Question: I checked my 'httpd.conf' file and nothing found anything, let me know other areas whr i need to look.
Although my other links are working fine like --
'http://localhost/phpmyadmin/' or 'http://localhost/myprojects/'
This is what i have in my httpd.conf file -
'''
DocumentRoot "C:/xampp/htdocs"
#
# Each directory to which Apache has access can be configured with respect
# to which services and features are allowed and/or disabled in that
# directory (and its subdirectories).
#
# First, we configure the "default" to be a very restrictive set of
# features.
#
<Directory />
Options FollowSymLinks
AllowOverride All
Order deny,allow
Deny from all
</Directory>
'''
Lastly-- i googled a lot before asking but unable to find any in my case.
Apache is working --

My hhtpd.conf file --
'''
#
# This is the main Apache HTTP server configuration file. It contains the
# configuration directives that give the server its instructions.
# See <URL:http://httpd.apache.org/docs/2.2> for detailed information.
# In particular, see
# <URL:http://httpd.apache.org/docs/2.2/mod/directives.html>
# for a discussion of each configuration directive.
#
# Do NOT simply read the instructions in here without understanding
# what they do. They're here only as hints or reminders. If you are unsure
# consult the online docs. You have been warned.
#
# Configuration and logfile names: If the filenames you specify for many
# of the server's control files begin with "/" (or "drive:/" for Win32), the
# server will use that explicit path. If the filenames do *not* begin
# with "/", the value of ServerRoot is prepended -- so "logs/foo.log"
# with ServerRoot set to "C:/xampp/apache" will be interpreted by the
# server as "C:/xampp/apache/logs/foo.log".
#
# NOTE: Where filenames are specified, you must use forward slashes
# instead of backslashes (e.g., "c:/apache" instead of "c:pache").
# If a drive letter is omitted, the drive on which httpd.exe is located
# will be used by default. It is recommended that you always supply
# an explicit drive letter in absolute paths to avoid confusion.
#
# ServerRoot: The top of the directory tree under which the server's
# configuration, error, and log files are kept.
#
# Do not add a slash at the end of the directory path. If you point
# ServerRoot at a non-local disk, be sure to point the LockFile directive
# at a local disk. If you wish to share the same ServerRoot for multiple
# httpd daemons, you will need to change at least LockFile and PidFile.
#
ServerRoot "C:/xampp/apache"
#
# Listen: Allows you to bind Apache to specific IP addresses and/or
# ports, instead of the default. See also the <VirtualHost>
# directive.
#
# Change this to Listen on specific IP addresses as shown below to
# prevent Apache from glomming onto all bound IP addresses.
#
#Listen 0.0.0.0:80
#Listen [::]:80
Listen 80
#
# Dynamic Shared Object (DSO) Support
#
# To be able to use the functionality of a module which was built as a DSO you
# have to place corresponding 'LoadModule' lines at this location so the
# directives contained in it are actually available _before_ they are used.
# Statically compiled modules (those listed by 'httpd -l') do not need
# to be loaded here.
#
# Example:
# LoadModule foo_module modules/mod_foo.so
#
LoadModule actions_module modules/mod_actions.so
LoadModule alias_module modules/mod_alias.so
LoadModule asis_module modules/mod_asis.so
LoadModule auth_basic_module modules/mod_auth_basic.so
LoadModule auth_digest_module modules/mod_auth_digest.so
#LoadModule authn_alias_module modules/mod_authn_alias.so
#LoadModule authn_anon_module modules/mod_authn_anon.so
#LoadModule authn_dbd_module modules/mod_authn_dbd.so
#LoadModule authn_dbm_module modules/mod_authn_dbm.so
LoadModule authn_default_module modules/mod_authn_default.so
LoadModule authn_file_module modules/mod_authn_file.so
#LoadModule authnz_ldap_module modules/mod_authnz_ldap.so
#LoadModule authz_dbm_module modules/mod_authz_dbm.so
LoadModule authz_default_module modules/mod_authz_default.so
LoadModule authz_groupfile_module modules/mod_authz_groupfile.so
LoadModule authz_host_module modules/mod_authz_host.so
#LoadModule authz_owner_module modules/mod_authz_owner.so
LoadModule authz_user_module modules/mod_authz_user.so
LoadModule autoindex_module modules/mod_autoindex.so
#LoadModule bucketeer_module modules/mod_bucketeer.so
#LoadModule cache_module modules/mod_cache.so
#LoadModule case_filter_module modules/mod_case_filter.so
#LoadModule case_filter_in_module modules/mod_case_filter_in.so
#LoadModule cern_meta_module modules/mod_cern_meta.so
LoadModule cgi_module modules/mod_cgi.so
#LoadModule charset_lite_module modules/mod_charset_lite.so
#LoadModule dav_module modules/mod_dav.so
#LoadModule dav_fs_module modules/mod_dav_fs.so
LoadModule dav_lock_module modules/mod_dav_lock.so
#LoadModule dbd_module modules/mod_dbd.so
#LoadModule deflate_module modules/mod_deflate.so
LoadModule dir_module modules/mod_dir.so
#LoadModule disk_cache_module modules/mod_disk_cache.so
#LoadModule dumpio_module modules/mod_dumpio.so
#LoadModule echo_module modules/mod_echo.so
LoadModule env_module modules/mod_env.so
#LoadModule example_module modules/mod_example.so
#LoadModule expires_module modules/mod_expires.so
#LoadModule ext_filter_module modules/mod_ext_filter.so
#LoadModule file_cache_module modules/mod_file_cache.so
#LoadModule filter_module modules/mod_filter.so
LoadModule headers_module modules/mod_headers.so
#LoadModule ident_module modules/mod_ident.so
#LoadModule imagemap_module modules/mod_imagemap.so
LoadModule include_module modules/mod_include.so
LoadModule info_module modules/mod_info.so
LoadModule isapi_module modules/mod_isapi.so
#LoadModule ldap_module modules/mod_ldap.so
#LoadModule logio_module modules/mod_logio.so
LoadModule log_config_module modules/mod_log_config.so
#LoadModule log_forensic_module modules/mod_log_forensic.so
#LoadModule mem_cache_module modules/mod_mem_cache.so
LoadModule mime_module modules/mod_mime.so
#LoadModule mime_magic_module modules/mod_mime_magic.so
LoadModule negotiation_module modules/mod_negotiation.so
LoadModule proxy_module modules/mod_proxy.so
LoadModule proxy_ajp_module modules/mod_proxy_ajp.so
#LoadModule proxy_balancer_module modules/mod_proxy_balancer.so
#LoadModule proxy_connect_module modules/mod_proxy_connect.so
#LoadModule proxy_ftp_module modules/mod_proxy_ftp.so
#LoadModule proxy_http_module modules/mod_proxy_http.so
LoadModule rewrite_module modules/mod_rewrite.so
LoadModule setenvif_module modules/mod_setenvif.so
#LoadModule speling_module modules/mod_speling.so
LoadModule ssl_module modules/mod_ssl.so
LoadModule status_module modules/mod_status.so
#LoadModule substitute_module modules/mod_substitute.so
#LoadModule unique_id_module modules/mod_unique_id.so
#LoadModule userdir_module modules/mod_userdir.so
#LoadModule usertrack_module modules/mod_usertrack.so
#LoadModule version_module modules/mod_version.so
#LoadModule vhost_alias_module modules/mod_vhost_alias.so
<IfModule !mpm_netware_module>
<IfModule !mpm_winnt_module>
#
# If you wish httpd to run as a different user or group, you must run
# httpd as root initially and it will switch.
#
# User/Group: The name (or #number) of the user/group to run httpd as.
# It is usually good practice to create a dedicated user and group for
# running httpd, as with most system services.
#
User daemon
Group daemon
</IfModule>
</IfModule>
# 'Main' server configuration
#
# The directives in this section set up the values used by the 'main'
# server, which responds to any requests that aren't handled by a
# <VirtualHost> definition. These values also provide defaults for
# any <VirtualHost> containers you may define later in the file.
#
# All of these directives may appear inside <VirtualHost> containers,
# in which case these default settings will be overridden for the
# virtual host being defined.
#
#
# ServerAdmin: Your address, where problems with the server should be
# e-mailed. This address appears on some server-generated pages, such
# as error documents. e.g. admin@your-domain.com
#
ServerAdmin postmaster@localhost
#
# ServerName gives the name and port that the server uses to identify itself.
# This can often be determined automatically, but we recommend you specify
# it explicitly to prevent problems during startup.
#
# If your host doesn't have a registered DNS name, enter its IP address here.
#
ServerName localhost:80
#
# DocumentRoot: The directory out of which you will serve your
# documents. By default, all requests are taken from this directory, but
# symbolic links and aliases may be used to point to other locations.
#
DocumentRoot "C:/xampp/htdocs"
#
# Each directory to which Apache has access can be configured with respect
# to which services and features are allowed and/or disabled in that
# directory (and its subdirectories).
#
# First, we configure the "default" to be a very restrictive set of
# features.
#
<Directory />
Options FollowSymLinks
AllowOverride All
Order deny,allow
Deny from all
</Directory>
#
# Note that from this point forward you must specifically allow
# particular features to be enabled - so if something's not working as
# you might expect, make sure that you have specifically enabled it
# below.
#
#
# This should be changed to whatever you set DocumentRoot to.
#
<Directory "C:/xampp/htdocs">
#
# Possible values for the Options directive are "None", "All",
# or any combination of:
# Indexes Includes FollowSymLinks SymLinksifOwnerMatch ExecCGI MultiViews
#
# Note that "MultiViews" must be named *explicitly* --- "Options All"
# doesn't give it to you.
#
# The Options directive is both complicated and important. Please see
# http://httpd.apache.org/docs/2.2/mod/core.html#options
# for more information.
#
Options Indexes FollowSymLinks Includes ExecCGI
#
# AllowOverride controls what directives may be placed in .htaccess files.
# It can be "All", "None", or any combination of the keywords:
# Options FileInfo AuthConfig Limit
#
AllowOverride All
#
# Controls who can get stuff from this server.
#
Order allow,deny
Allow from all
</Directory>
#
# DirectoryIndex: sets the file that Apache will serve if a directory
# is requested.
#
<IfModule dir_module>
DirectoryIndex index.php index.pl index.cgi index.asp index.shtml index.html index.htm default.php default.pl default.cgi default.asp default.shtml default.html default.htm home.php home.pl home.cgi home.asp home.shtml home.html home.htm
</IfModule>
#
# The following lines prevent .htaccess and .htpasswd files from being
# viewed by Web clients.
#
<FilesMatch "^\.ht">
Order allow,deny
Deny from all
Satisfy All
</FilesMatch>
#
# ErrorLog: The location of the error log file.
# If you do not specify an ErrorLog directive within a <VirtualHost>
# container, error messages relating to that virtual host will be
# logged here. If you *do* define an error logfile for a <VirtualHost>
# container, that host's errors will be logged there and not here.
#
ErrorLog "logs/error.log"
#ScriptLog "logs/cgi.log"
#
# LogLevel: Control the number of messages logged to the error_log.
# Possible values include: debug, info, notice, warn, error, crit,
# alert, emerg.
#
LogLevel warn
<IfModule log_config_module>
#
# The following directives define some format nicknames for use with
# a CustomLog directive (see below).
#
LogFormat "%h %l %u %t "%r" %>s %b "%{Referer}i" "%{User-Agent}i"" combined
LogFormat "%h %l %u %t "%r" %>s %b" common
<IfModule logio_module>
# You need to enable mod_logio.c to use %I and %O
LogFormat "%h %l %u %t "%r" %>s %b "%{Referer}i" "%{User-Agent}i" %I %O" combinedio
</IfModule>
#
# The location and format of the access logfile (Common Logfile Format).
# If you do not define any access logfiles within a <VirtualHost>
# container, they will be logged here. Contrariwise, if you *do*
# define per-<VirtualHost> access logfiles, transactions will be
# logged therein and *not* in this file.
#
#CustomLog "logs/access.log" common
#
# If you prefer a logfile with access, agent, and referer information
# (Combined Logfile Format) you can use the following directive.
#
CustomLog "logs/access.log" combined
</IfModule>
<IfModule alias_module>
#
# Redirect: Allows you to tell clients about documents that used to
# exist in your server's namespace, but do not anymore. The client
# will make a new request for the document at its new location.
# Example:
# Redirect permanent /foo http://localhost/bar
#
# Alias: Maps web paths into filesystem paths and is used to
# access content that does not live under the DocumentRoot.
# Example:
# Alias /webpath /full/filesystem/path
#
# If you include a trailing / on /webpath then the server will
# require it to be present in the URL. You will also likely
# need to provide a <Directory> section to allow access to
# the filesystem path.
#
# ScriptAlias: This controls which directories contain server scripts.
# ScriptAliases are essentially the same as Aliases, except that
# documents in the target directory are treated as applications and
# run by the server when requested rather than as documents sent to the
# client. The same rules about trailing "/" apply to ScriptAlias
# directives as to Alias.
#
ScriptAlias /cgi-bin/ "C:/xampp/cgi-bin/"
</IfModule>
<IfModule cgid_module>
#
# ScriptSock: On threaded servers, designate the path to the UNIX
# socket used to communicate with the CGI daemon of mod_cgid.
#
#Scriptsock "logs/cgi.sock"
</IfModule>
#
# "C:/xampp/cgi-bin" should be changed to whatever your ScriptAliased
# CGI directory exists, if you have that configured.
#
<Directory "C:/xampp/cgi-bin">
AllowOverride None
Options None
Order allow,deny
Allow from all
</Directory>
#
# DefaultType: the default MIME type the server will use for a document
# if it cannot otherwise determine one, such as from filename extensions.
# If your server contains mostly text or HTML documents, "text/plain" is
# a good value. If most of your content is binary, such as applications
# or images, you may want to use "application/octet-stream" instead to
# keep browsers from trying to display binary files as though they are
# text.
#
DefaultType text/plain
<IfModule mime_module>
#
# TypesConfig points to the file containing the list of mappings from
# filename extension to MIME-type.
#
TypesConfig "conf/mime.types"
#
# AddType allows you to add to or override the MIME configuration
# file specified in TypesConfig for specific file types.
#
#AddType application/x-gzip .tgz
#
# AddEncoding allows you to have certain browsers uncompress
# information on the fly. Note: Not all browsers support this.
#
#AddEncoding x-compress .Z
#AddEncoding x-gzip .gz .tgz
#
# If the AddEncoding directives above are commented-out, then you
# probably should define those extensions to indicate media types:
#
AddType application/x-compress .Z
AddType application/x-gzip .gz .tgz
#
# AddHandler allows you to map certain file extensions to "handlers":
# actions unrelated to filetype. These can be either built into the server
# or added with the Action directive (see below)
#
# To use CGI scripts outside of ScriptAliased directories:
# (You will also need to add "ExecCGI" to the "Options" directive.)
#
AddHandler cgi-script .cgi .pl .asp
# For type maps (negotiated resources):
#AddHandler type-map var
#
# Filters allow you to process content before it is sent to the client.
#
# To parse .shtml files for server-side includes (SSI):
# (You will also need to add "Includes" to the "Options" directive.)
#
AddType text/html .shtml
AddOutputFilter INCLUDES .shtml
</IfModule>
<IfModule mime_magic_module>
#
# The mod_mime_magic module allows the server to use various hints from the
# contents of the file itself to determine its type. The MIMEMagicFile
# directive tells the module where the hint definitions are located.
#
MIMEMagicFile "conf/magic"
</IfModule>
#
# Customizable error responses come in three flavors:
# 1) plain text 2) local redirects 3) external redirects
#
# Some examples:
#ErrorDocument 500 "The server made a boo boo."
#ErrorDocument 404 /missing.html
#ErrorDocument 404 "/cgi-bin/missing_handler.pl"
#ErrorDocument 402 http://localhost/subscription_info.html
#
#
# EnableMMAP and EnableSendfile: On systems that support it,
# memory-mapping or the sendfile syscall is used to deliver
# files. This usually improves server performance, but must
# be turned off when serving from networked-mounted
# filesystems or if support for these functions is otherwise
# broken on your system.
#
#EnableMMAP off
#EnableSendfile off
# Supplemental configuration
#
# The configuration files in the conf/extra/ directory can be
# included to add extra features or to modify the default configuration of
# the server, or you may simply copy their contents here and change as
# necessary.
# XAMPP specific settings
Include "conf/extra/httpd-xampp.conf"
# Perl settings
Include "conf/extra/httpd-perl.conf"
# Server-pool management (MPM specific)
Include "conf/extra/httpd-mpm.conf"
# Multi-language error messages
Include "conf/extra/httpd-multilang-errordoc.conf"
# Fancy directory listings
Include "conf/extra/httpd-autoindex.conf"
# Language settings
Include "conf/extra/httpd-languages.conf"
# User home directories
Include "conf/extra/httpd-userdir.conf"
# Real-time info on requests and configuration
Include "conf/extra/httpd-info.conf"
# Virtual hosts
Include "conf/extra/httpd-vhosts.conf"
# Distributed authoring and versioning (WebDAV)
# Attention! WEB_DAV is a security risk without a new userspecific configuration for a secure authentifcation
# Include "conf/extra/httpd-dav.conf"
# Implements a proxy/gateway for Apache.
Include "conf/extra/httpd-proxy.conf"
# Various default settings
Include "conf/extra/httpd-default.conf"
# Secure (SSL/TLS) connections
Include "conf/extra/httpd-ssl.conf"
#
# Note: The following must must be present to support
# starting without SSL on platforms with no /dev/random equivalent
# but a statically compiled-in mod_ssl.
#
<IfModule ssl_module>
SSLRandomSeed startup builtin
SSLRandomSeed connect builtin
SSLSessionCache "shmcb:logs/ssl.scache(512000)"
SSLSessionCacheTimeout 300
</IfModule>
# AJP13 Proxy
<IfModule mod_proxy.c>
<IfModule mod_proxy_ajp.c>
Include "conf/extra/httpd-ajp.conf"
</IfModule>
</IfModule>
'''
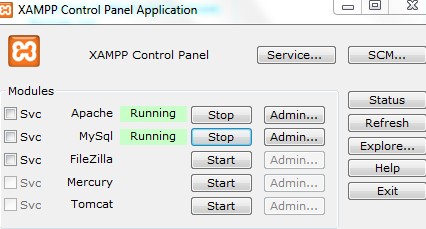
Answer: Judging by your comments, seems like you might be looking at the wrong place. Look at <URL>.
Perhaps the application installed in the root directory (the one you expect to see when you type 'http://localhost/index.php') is configured incorrectly. Locate the application whose index.php file is in the root, then go through its configuration files and see if you can find 'www.localhost.com' written somewhere. Some applications store their settings in database so that is another place to look at.